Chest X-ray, PA view. Patient: 47 years old, sex F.
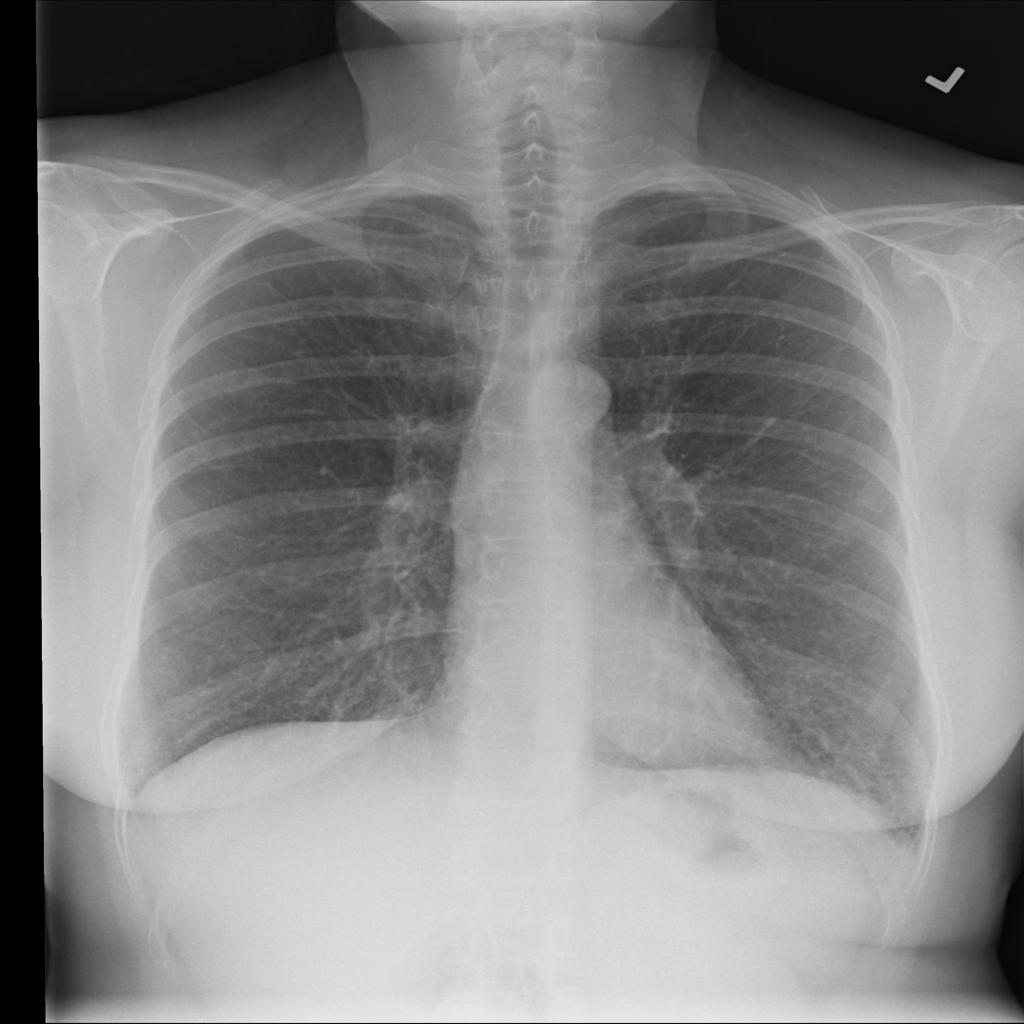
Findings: Pneumothorax